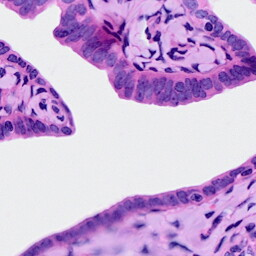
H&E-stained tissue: Ovarian